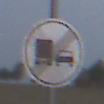
Verkehrszeichen: EndeUeberholverbotKraftfahrzeuge
Umgebung: Outdoor, Nature
Tageszeit: SunriseSunset
Wetter: Overcast
Licht: Natural
Jahreszeit: NotSpecified
Kontrast: LowContrast